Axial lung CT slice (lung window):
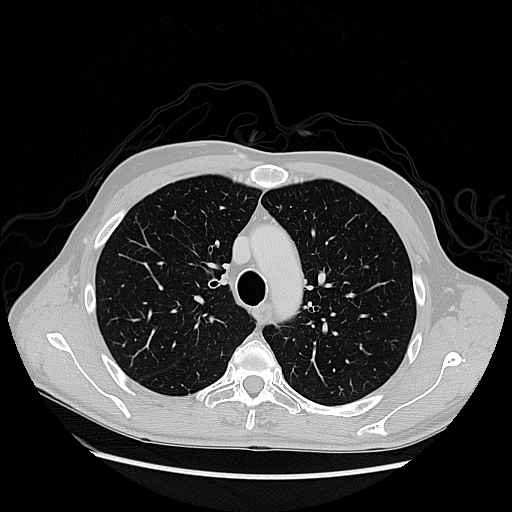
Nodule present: no